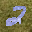
Label: 2